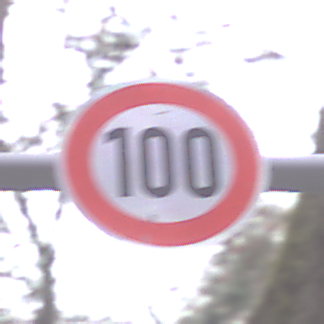
Verkehrszeichen: Geschwindigkeit100
Umgebung: Outdoor, Nature
Tageszeit: Midday
Wetter: Overcast
Licht: Natural
Jahreszeit: Autumn
Kontrast: LowContrast